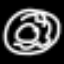
Label: donut